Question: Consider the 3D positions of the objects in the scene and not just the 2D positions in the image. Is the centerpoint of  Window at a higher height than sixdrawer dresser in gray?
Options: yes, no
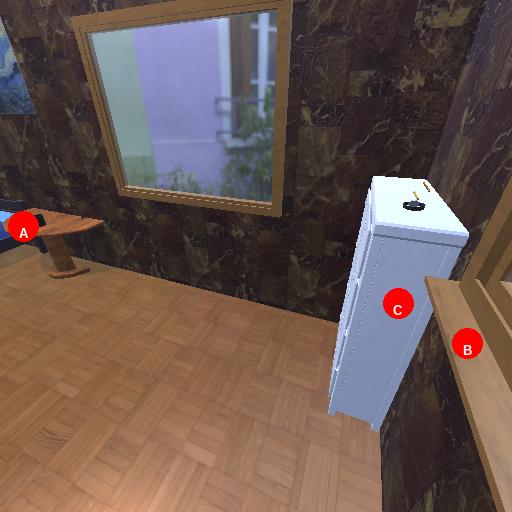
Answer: yes